Field crop: maize
Growth stage: 2
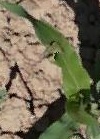
Species: maize